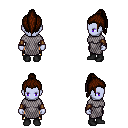
a pixel art fantasy rpg character, female body template, dark elf, purple skin, chain mail, gold greaves, brown long topknot hairstyle, leather bracers, black shoes, four views (front, back, left, right), 2x2 character sprite sheet, small pixel art, hard edges, no anti-aliasing